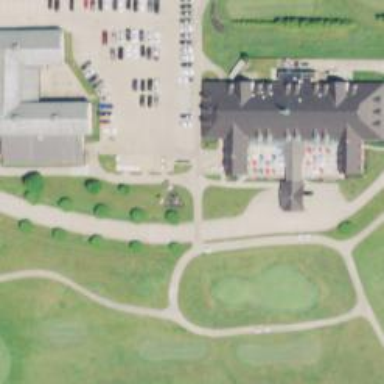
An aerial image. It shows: Path for both road and golf.